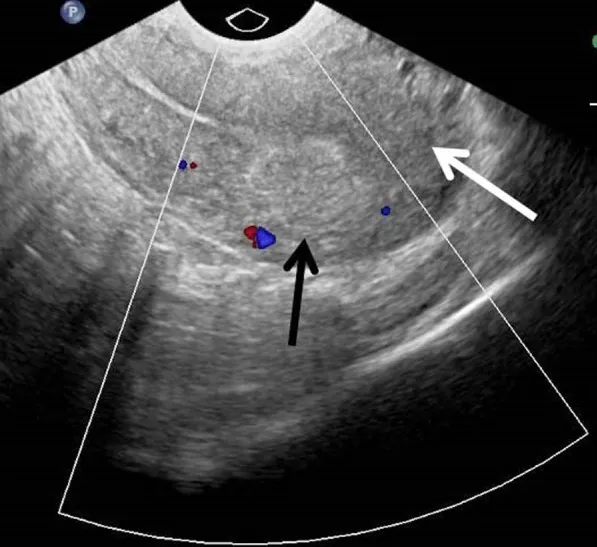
Transvaginal colour Doppler ultrasound image of the uterus in sagittal plane one month after embolisation demonstrates resolution of previous vascular lesion (white arrow), while hyperechoic mass within myometrium (black arrow) indicates embolic agent left post selective embolisation.
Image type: radiology (ultrasound)